Question: I have the following being extracted from a database:
> Switchboard:<PHONE>-6,Marketing Hotline: <PHONE>, B'ce: <PHONE>
I want to convert it to something like this in PHP:

In the event of extension as: '<PHONE>-6' it only parses: '<PHONE>'
'''
function printdir()
{
$mysqli = new mysqli(constant("host"),constant("username"),constant("password"), constant("database"));
$storedProc = "SELECT * FROM 'directory';";
$result = $mysqli->query($storedProc);
if($mysqli->affected_rows>0)
{
while( $row = $result->fetch_assoc()) {
echo $row['telephone']; /*Formatting here*/
}
}
}
'''
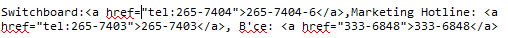
Answer: '''
<?php
function format_number($phone){
$phone = preg_replace("#[^\d{10}\s]#",'',$phone);
if(strlen($phone)==7)
{
$area = substr($phone,0,3);
$prefix = substr($phone,3,4);
$format = $area."-".$prefix;
$phone = "<a href="tel:".$format."">$format</a>";
return($phone);
}
if(strlen($phone) != 10) return(False);
$area = substr($phone,0,3);
$prefix = substr($phone,3,3);
$number = substr($phone,6,4);
$format = $area."-".$prefix."-".$number;
$phone = "<a href="tel:".$format."">$format</a>";
return($phone);
}
function telephoneText($string)
{
$format_one.= '\d{10}'; //<PHONE>
$format_two_and_three .= '\d{3}(\.|\-)\d{3}\d{4}'; //<PHONE> or <PHONE>
$format_four .= '\(\d{3}\)\-\d{3}\-\d{4}'; //<PHONE>
$format_five .='\d{3}\-\d{4}'; //<PHONE>
$format_five_seven .='\d{7}';
$string = preg_replace("~({$format_one}|{$format_two_and_three}|{$format_four}|{$format_five}|{$format_five_seven})~e", 'format_number("$1")', $string);
return $string;
}
?>
'''
Thats is the what i was trying to achieve. Thanks guys..